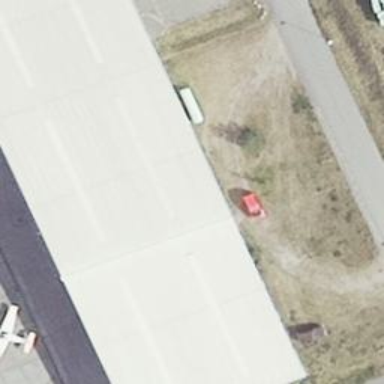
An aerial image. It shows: Hangar.